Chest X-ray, AP view. Patient: 39 years old, sex F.
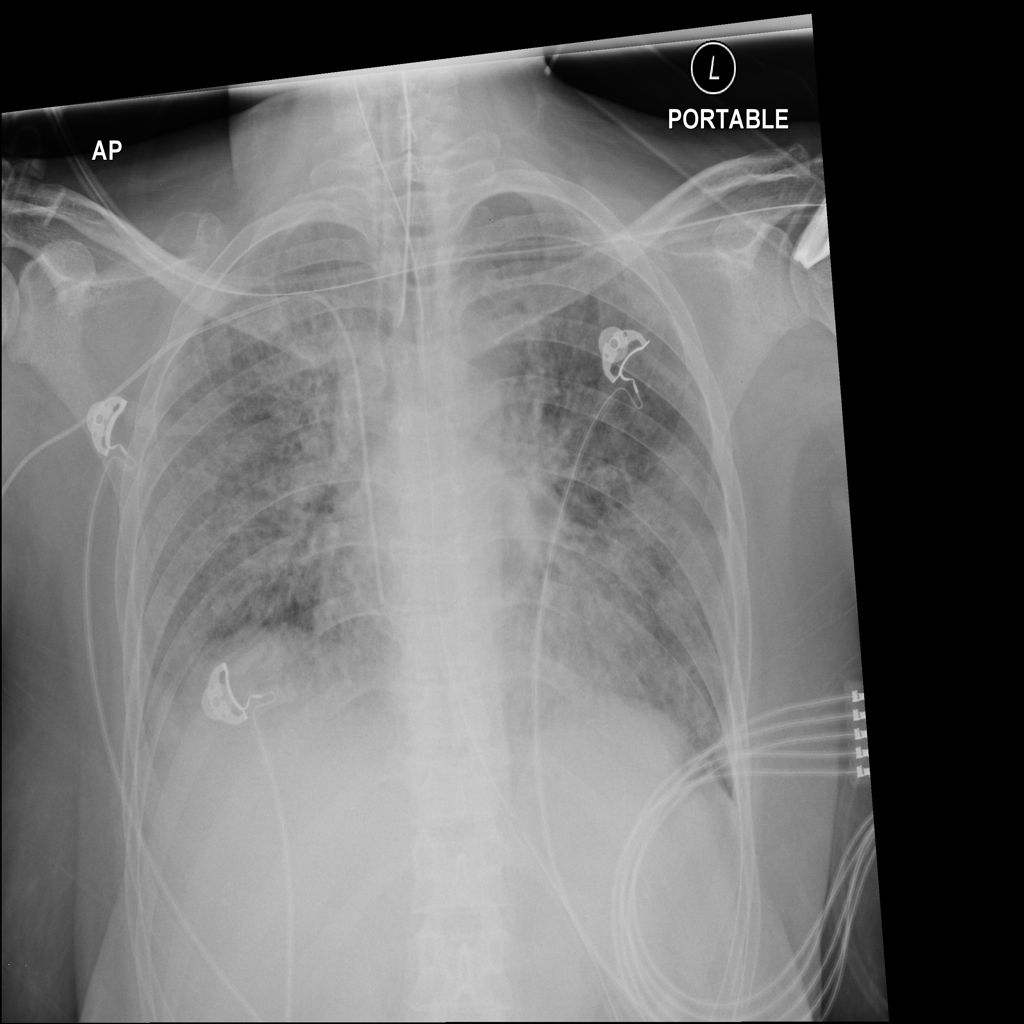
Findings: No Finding